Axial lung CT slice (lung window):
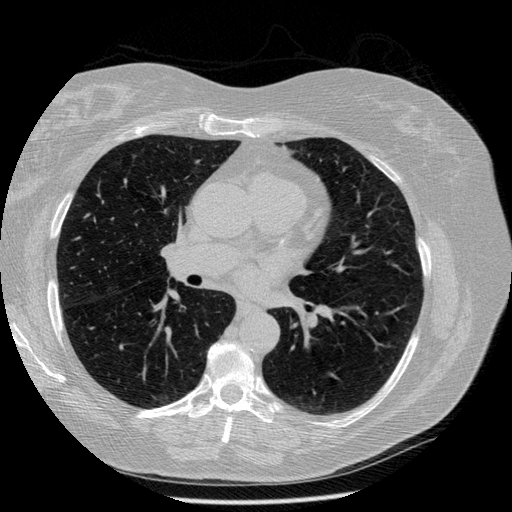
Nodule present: no